Question: I'm hoping to accomplish this without the use of images, if at all possible. Is there a way to create the effect shown in the image programmatically without have to render each tab out as an image?
Every question I've reviewed on SO has the tabs saved as JPGs, which is more work than I feel it should be.
Any ideas?
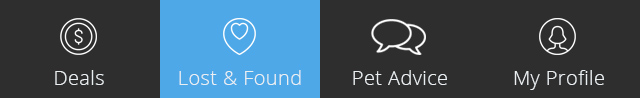
Answer: I took a similar approach to @matcartmill but without the need for a special image.
'''
// set red as selected background color
let numberOfItems = CGFloat(tabBar.items!.count)
let tabBarItemSize = CGSize(width: tabBar.frame.width / numberOfItems, height: tabBar.frame.height)
tabBar.selectionIndicatorImage = UIImage.imageWithColor(color: UIColor.red, size: tabBarItemSize).resizableImage(withCapInsets: UIEdgeInsets.zero)
// remove default border
tabBar.frame.size.width = self.view.frame.width + 4
tabBar.frame.origin.x = -2
'''
I'm making use of the following extension of 'UIImage':
'''
extension UIImage {
class func imageWithColor(color: UIColor, size: CGSize) -> UIImage {
let rect: CGRect = CGRectMake(0, 0, size.width, size.height)
UIGraphicsBeginImageContextWithOptions(size, false, 0)
color.setFill()
UIRectFill(rect)
let image: UIImage = UIGraphicsGetImageFromCurrentImageContext()
UIGraphicsEndImageContext()
return image
}
}
'''
I hope this helps!
# for swift 4
'''
extension UIImage {
class func imageWithColor(color: UIColor, size: CGSize) -> UIImage {
let rect: CGRect = CGRect(x: 0, y: 0, width: size.width, height: size.height)
UIGraphicsBeginImageContextWithOptions(size, false, 0)
color.setFill()
UIRectFill(rect)
let image: UIImage = UIGraphicsGetImageFromCurrentImageContext()!
UIGraphicsEndImageContext()
return image
}
}
'''